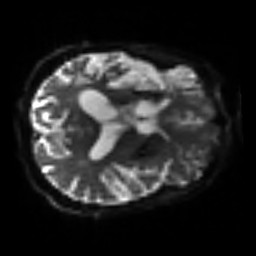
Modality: sbref
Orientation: axial
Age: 67
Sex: male
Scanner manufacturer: siemens
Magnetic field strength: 3 T
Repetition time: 3.2 s
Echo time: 0.081 s